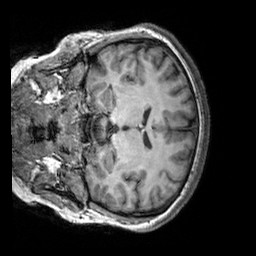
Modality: T1w
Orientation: coronal
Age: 33
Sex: female
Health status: healthy
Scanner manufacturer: siemens
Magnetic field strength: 3 T
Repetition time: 2.3 s
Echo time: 0.00303 s